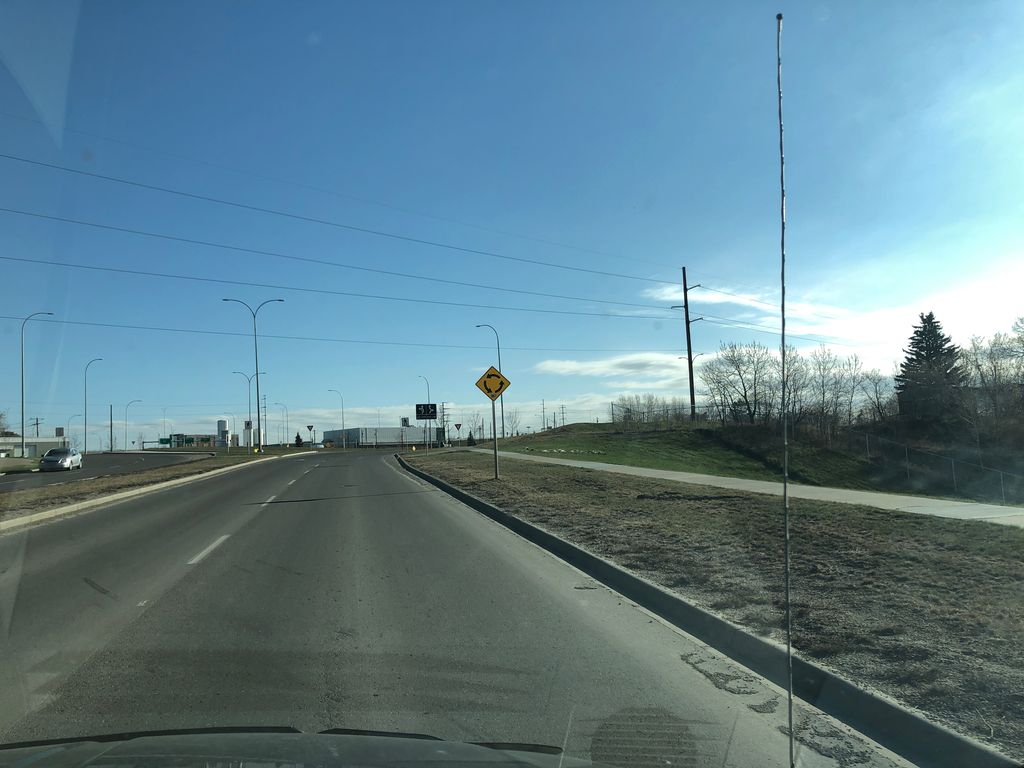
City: calgary